Question: In my application im loading my data table with default values which placed in first page(After Logged in).while loading data,data table prompts 'No Record Found' which is confusing to the user.how do i hide that while loading in progress ?

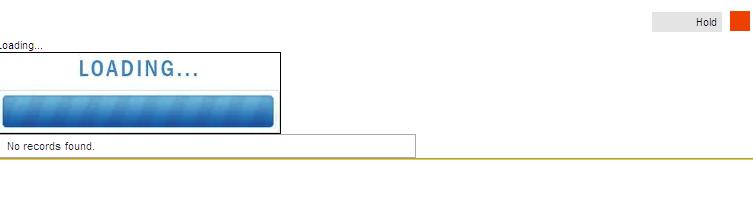
Answer: I know it's a bit obvious, but as you display default values anyway, you could set 'emptyMessage=""' in your '<p:dataTable>'.
However, if you need an 'emptyMessage' to be displayed later (e.g. when user-specific data is to be loaded), you could "disable" it upon first load using something like this:
'''
emptyMessage="#{dataBean.firstLoad ? '' : 'No records found.'}"
'''
where 'firstLoad' would be a method in your backing bean which returns 'true' when the user has just logged in (e.g. default values are to be loaded), and 'false' when not, which would mean that user-specific data should be loaded and the '<p:dataTable>' could actually be empty.